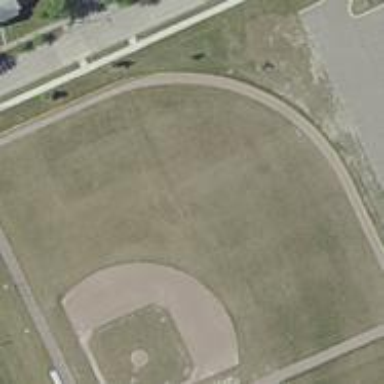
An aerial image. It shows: Baseball pitch for leisure land activities.